Question: I have this iPhone app that has an array containing around 50 to 100 points. How do I calculate the smoothest curve that will fit the points? It can be bezier, cubic, quadratic, whatever. It just have to look smooth and fit as much as possible all points (obviously, as I did in my drawing, to create a smooth curve, some points have to be created out of the original set... no problem).
See picture:

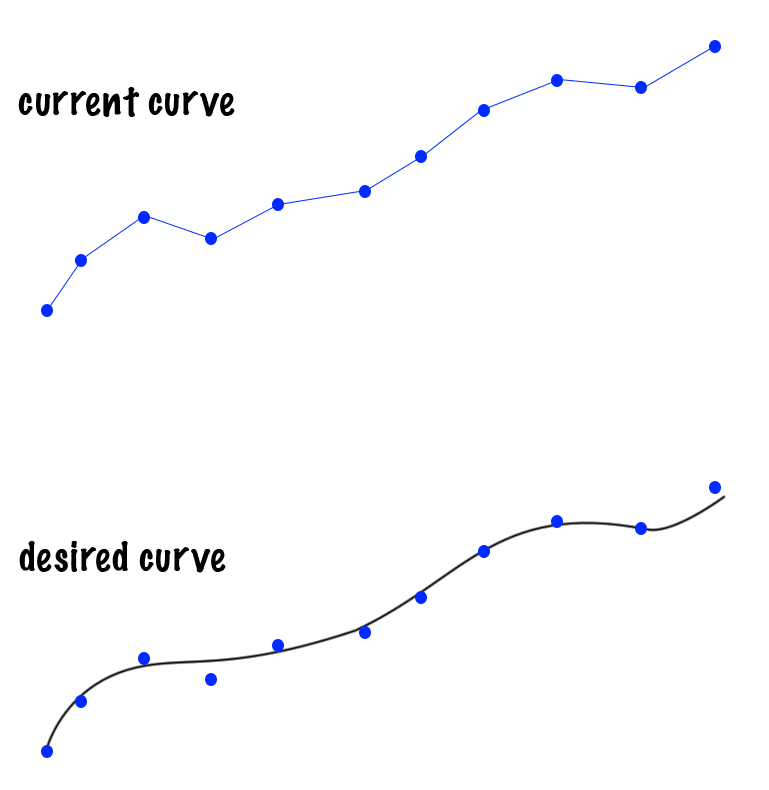
Answer: Maybe you are looking for a Cubic Spline
<URL>
These are the functions with continous second derivative that interpolate your nodes with the smallest curvature so they oscillate less. And there are lots of examples and algorithms to find these.